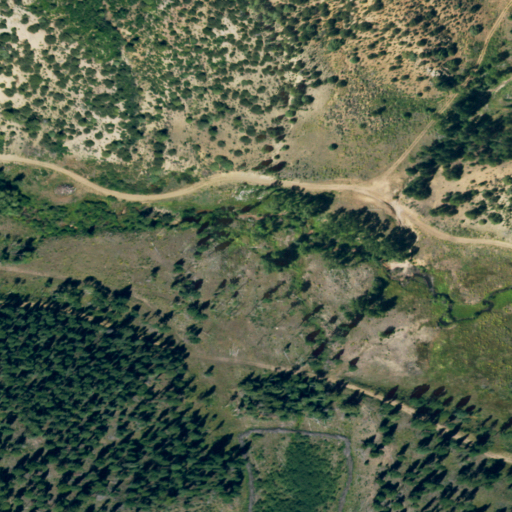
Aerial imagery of valley in Colorado named Blind Canyon containing evergreen forest, shrub, woody wetlands, deciduous forest, and herbaceous wetlands